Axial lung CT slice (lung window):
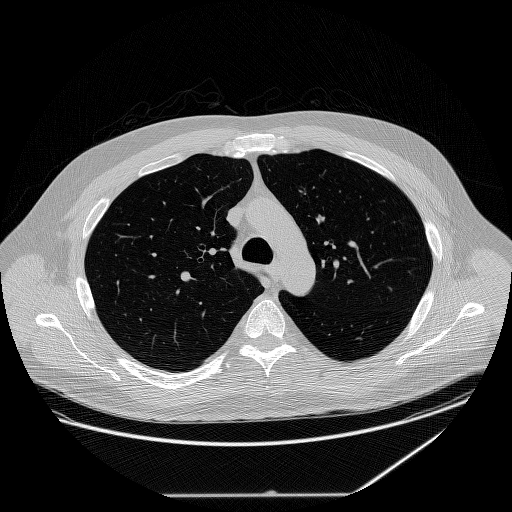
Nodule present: no